Question: I cloned the <URL> repository. This is the repository folder structure by eclipse.

But the package name in the project is 'com.zegoggles.smssync;'. So i got error 'declared package does not match the expected package'. How i avoid main/java append in package name.
PS: Android studio works correctly
Production code on main/java/com/zegoggles/smssync and test code on test/java/com/zegoggles/smssync. So i can't rename package name in source files.
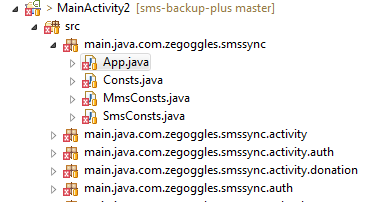
Answer: This issue is happening, as your eclipse is not recognizing maven project. Do the following
- -